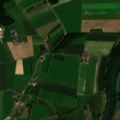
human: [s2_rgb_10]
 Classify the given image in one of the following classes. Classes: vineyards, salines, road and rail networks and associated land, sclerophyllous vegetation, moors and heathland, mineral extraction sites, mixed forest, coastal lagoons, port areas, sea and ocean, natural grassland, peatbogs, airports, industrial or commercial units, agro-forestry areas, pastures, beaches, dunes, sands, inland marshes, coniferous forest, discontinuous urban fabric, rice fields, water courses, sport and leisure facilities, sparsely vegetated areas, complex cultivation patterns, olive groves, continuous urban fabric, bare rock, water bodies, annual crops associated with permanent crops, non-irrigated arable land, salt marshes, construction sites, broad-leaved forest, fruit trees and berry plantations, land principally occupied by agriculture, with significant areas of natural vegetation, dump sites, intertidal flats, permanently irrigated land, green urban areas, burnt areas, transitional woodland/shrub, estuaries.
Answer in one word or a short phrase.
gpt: non-irrigated arable land, mixed forest, inland marshes